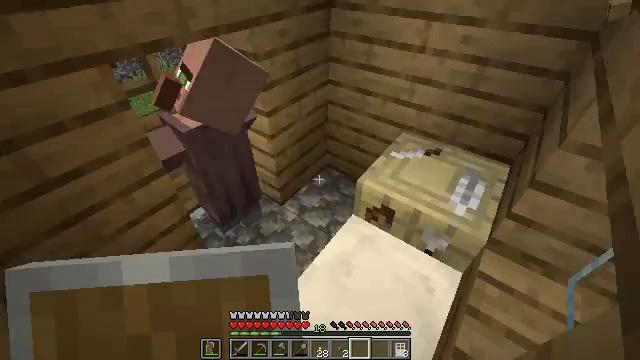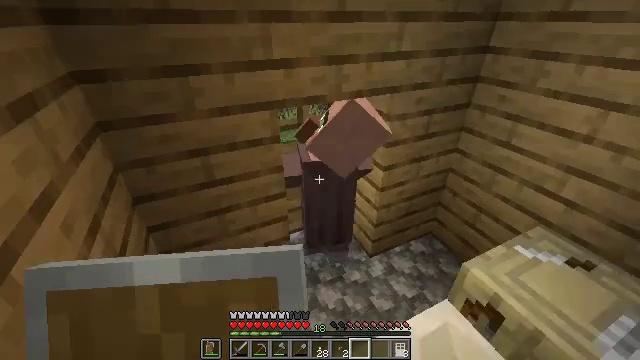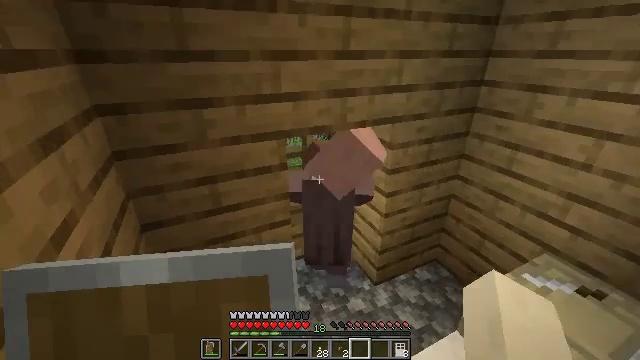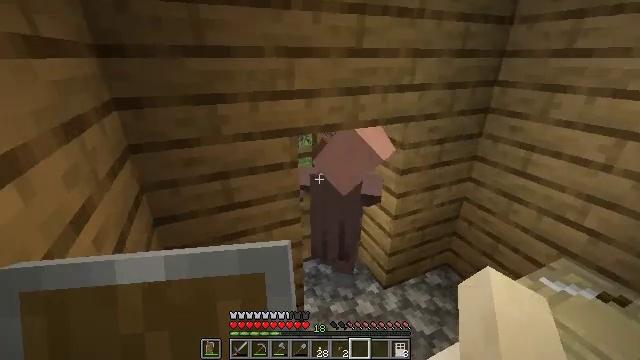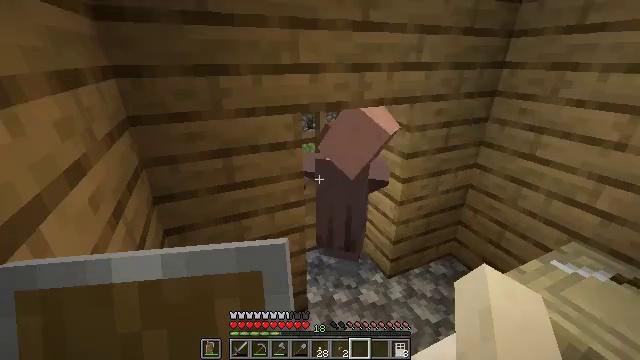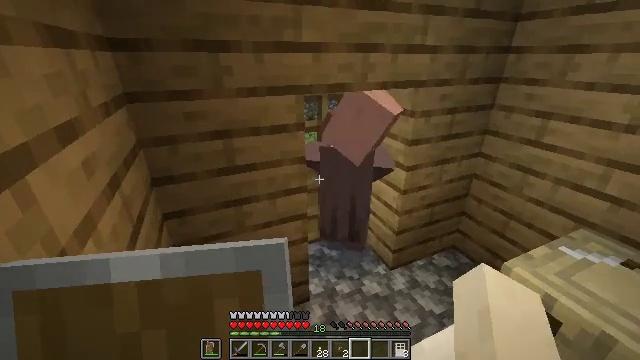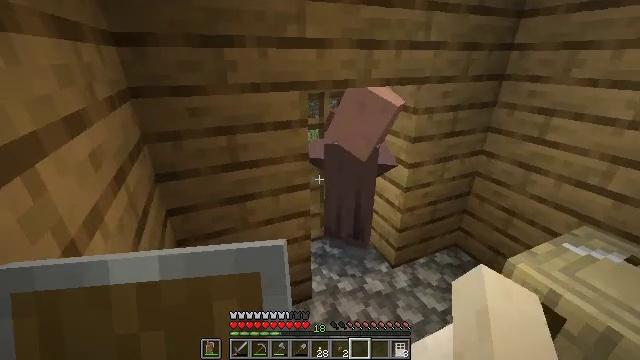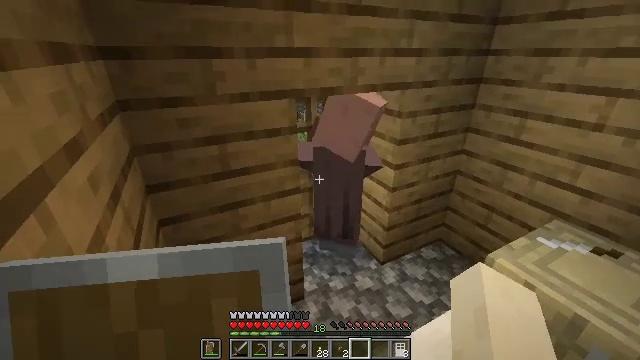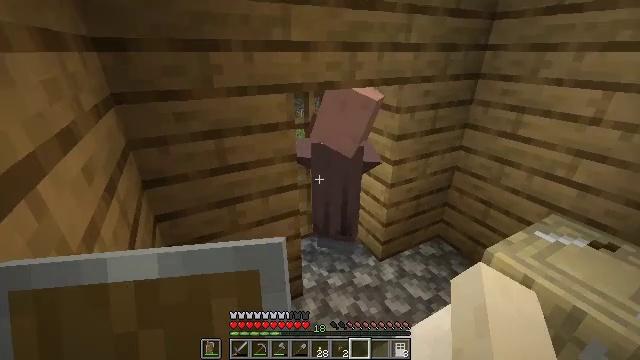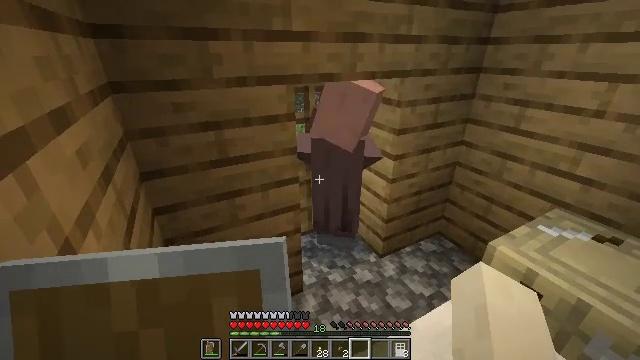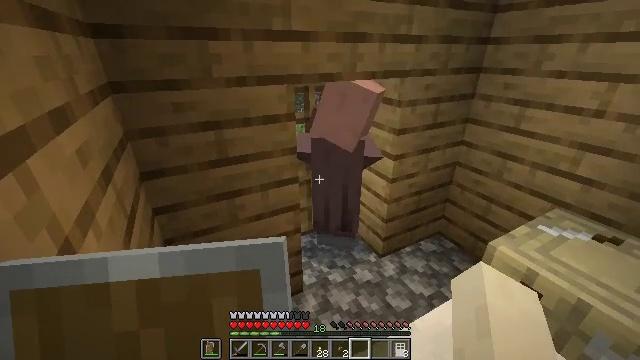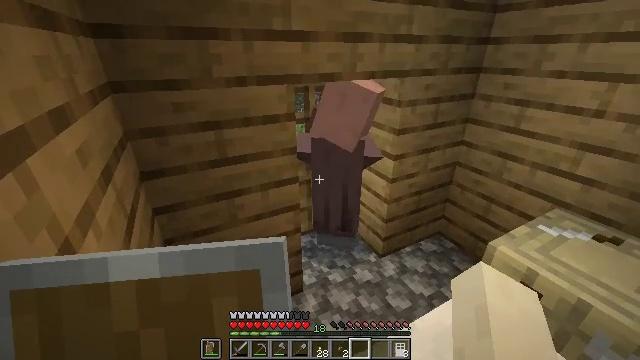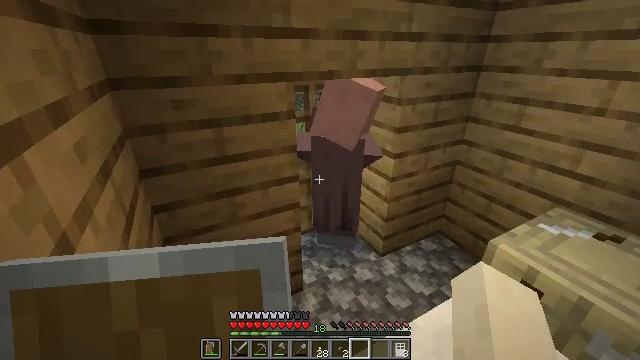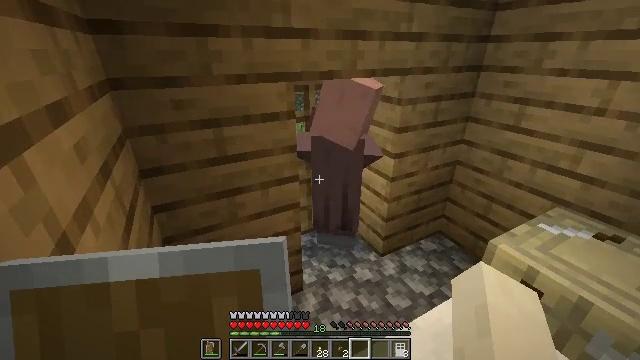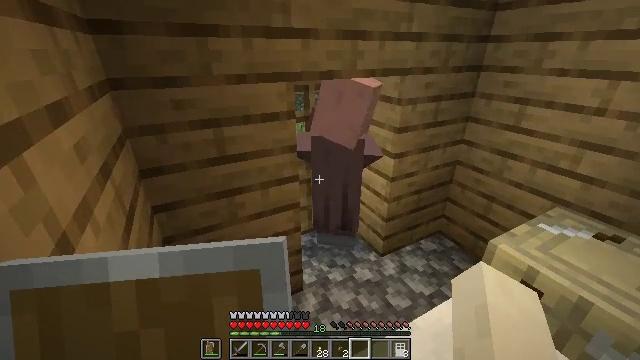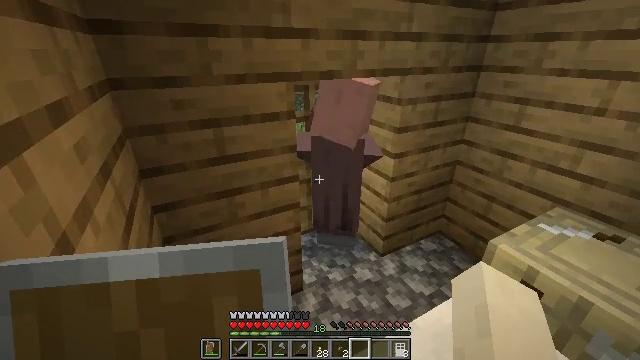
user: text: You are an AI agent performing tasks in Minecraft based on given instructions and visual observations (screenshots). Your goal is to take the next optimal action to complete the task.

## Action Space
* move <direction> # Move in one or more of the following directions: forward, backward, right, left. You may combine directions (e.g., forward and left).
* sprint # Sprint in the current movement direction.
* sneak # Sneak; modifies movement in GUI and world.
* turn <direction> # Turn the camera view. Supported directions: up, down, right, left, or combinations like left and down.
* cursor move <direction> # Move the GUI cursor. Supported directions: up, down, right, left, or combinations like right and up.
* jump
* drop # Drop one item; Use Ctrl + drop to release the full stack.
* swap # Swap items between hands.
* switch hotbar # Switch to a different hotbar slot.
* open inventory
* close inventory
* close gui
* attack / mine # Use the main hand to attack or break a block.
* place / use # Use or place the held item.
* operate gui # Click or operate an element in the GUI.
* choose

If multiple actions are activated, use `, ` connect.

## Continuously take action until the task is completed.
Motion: motion action
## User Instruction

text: Mine block fletching table.
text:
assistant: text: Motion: turn left and up
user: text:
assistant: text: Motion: turn up
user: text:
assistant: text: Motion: turn left and up
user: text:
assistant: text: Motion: no_op
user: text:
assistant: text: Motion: no_op
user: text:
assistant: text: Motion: no_op
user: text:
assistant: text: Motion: turn right
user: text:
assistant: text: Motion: no_op
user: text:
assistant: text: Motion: no_op
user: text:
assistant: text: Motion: no_op
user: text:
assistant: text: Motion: no_op
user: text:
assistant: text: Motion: no_op
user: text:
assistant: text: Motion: no_op
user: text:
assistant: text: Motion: no_op
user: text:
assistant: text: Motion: no_op
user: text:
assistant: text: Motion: no_op
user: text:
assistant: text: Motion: turn right
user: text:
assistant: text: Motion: turn right
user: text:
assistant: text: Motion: turn right and up
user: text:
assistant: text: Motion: no_op
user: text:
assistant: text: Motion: no_op
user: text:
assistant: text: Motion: no_op
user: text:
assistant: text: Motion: no_op
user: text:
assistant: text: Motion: no_op
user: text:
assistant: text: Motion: no_op
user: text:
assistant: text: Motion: no_op
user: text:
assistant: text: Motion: no_op
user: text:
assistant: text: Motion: no_op
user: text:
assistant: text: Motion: no_op
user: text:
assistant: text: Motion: no_op